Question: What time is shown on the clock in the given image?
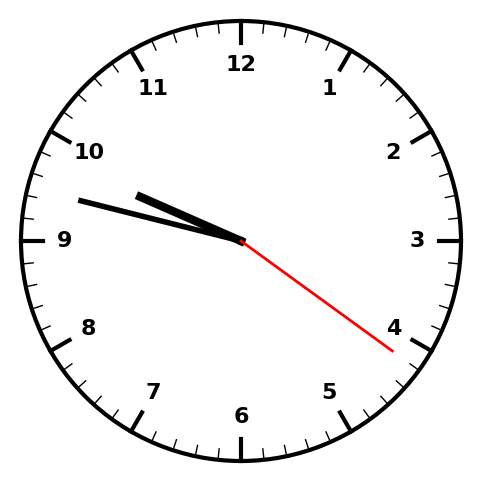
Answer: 09:47:21